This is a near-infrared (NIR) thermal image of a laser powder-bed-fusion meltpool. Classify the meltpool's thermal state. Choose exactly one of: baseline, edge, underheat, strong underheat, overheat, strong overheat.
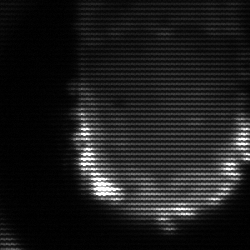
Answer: baseline